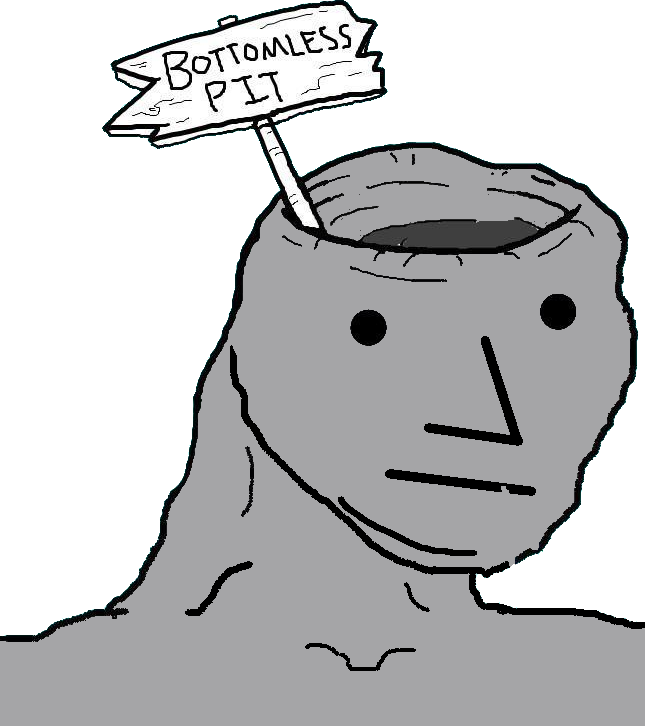
Label: 5_NPC